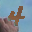
Label: 4